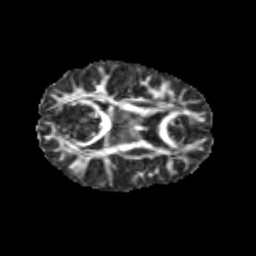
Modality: FA
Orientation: axial
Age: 12
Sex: female
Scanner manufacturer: siemens
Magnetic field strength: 3 T
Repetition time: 3.8 s
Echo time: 0.07 s